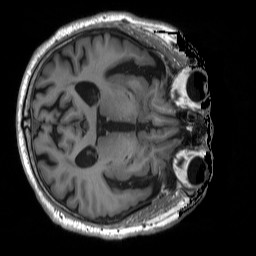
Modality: T1w
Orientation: axial
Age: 74
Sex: male
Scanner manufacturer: siemens
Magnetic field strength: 3 T
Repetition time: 2.5 s
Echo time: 0.00248 s